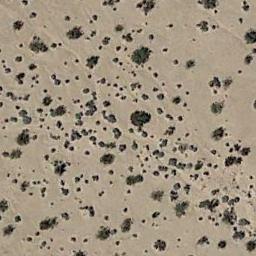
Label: chaparral